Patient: sex F, age 41
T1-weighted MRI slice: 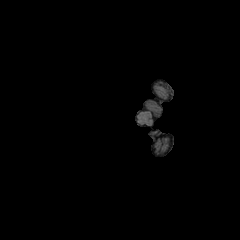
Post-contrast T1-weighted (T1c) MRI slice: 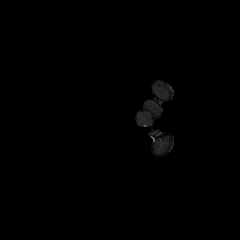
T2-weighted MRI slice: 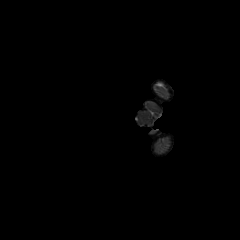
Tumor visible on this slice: no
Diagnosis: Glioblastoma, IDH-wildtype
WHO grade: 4